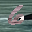
Label: 6